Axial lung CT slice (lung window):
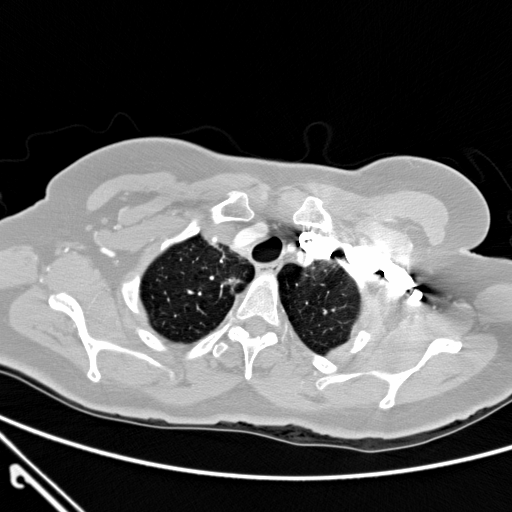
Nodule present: no